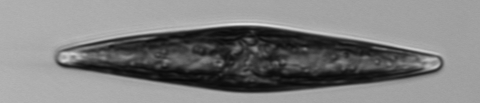
Label: Pleurosigma